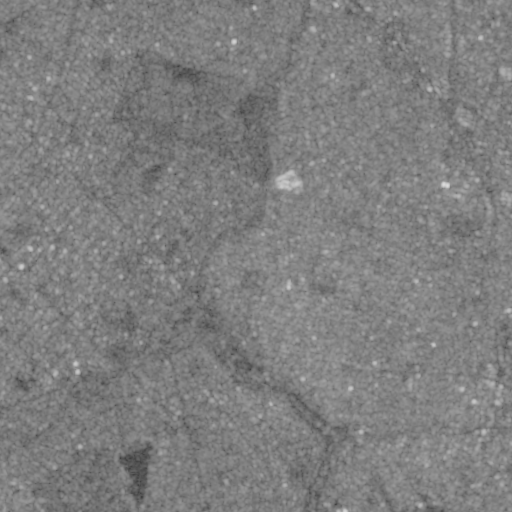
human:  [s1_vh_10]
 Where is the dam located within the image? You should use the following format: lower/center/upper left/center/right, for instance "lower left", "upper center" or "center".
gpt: The dam is located in the upper center of the image.
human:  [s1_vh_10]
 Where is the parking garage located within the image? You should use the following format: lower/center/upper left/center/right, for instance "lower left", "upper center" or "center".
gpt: The parking garage is located in the lower right of the image.
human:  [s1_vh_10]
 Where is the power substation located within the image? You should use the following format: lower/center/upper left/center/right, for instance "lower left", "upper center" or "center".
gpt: The power substation is located in the center of the image.
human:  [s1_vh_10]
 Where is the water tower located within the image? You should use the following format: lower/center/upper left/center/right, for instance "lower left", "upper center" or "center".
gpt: The water tower is located in the upper left of the image.
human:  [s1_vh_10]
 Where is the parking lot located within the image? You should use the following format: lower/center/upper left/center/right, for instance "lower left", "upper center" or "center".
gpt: There is no parking lot in the image.

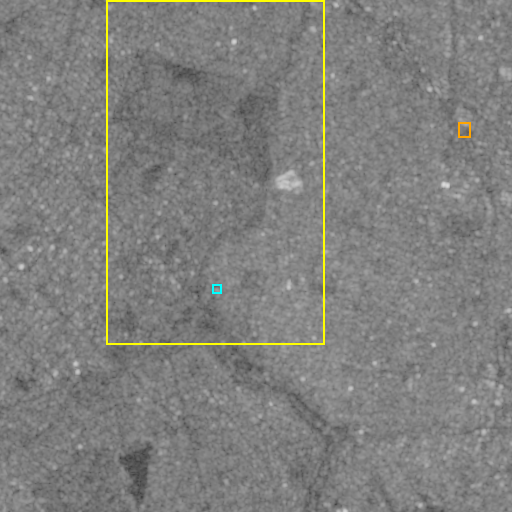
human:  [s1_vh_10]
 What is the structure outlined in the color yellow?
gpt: The structure outlined in yellow is a park.
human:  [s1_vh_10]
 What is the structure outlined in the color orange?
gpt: The structure outlined in orange is a parking lot.
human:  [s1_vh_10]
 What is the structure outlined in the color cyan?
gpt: The structure outlined in cyan is a power substation.
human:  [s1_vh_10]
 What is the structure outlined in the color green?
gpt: There is no green outline.